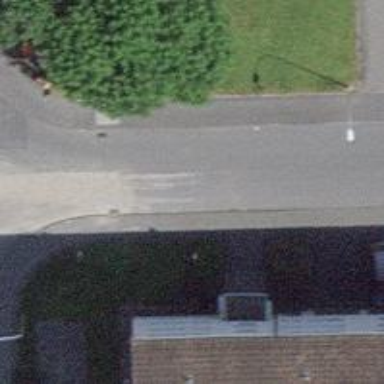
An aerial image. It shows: Sidewalk along the footway.